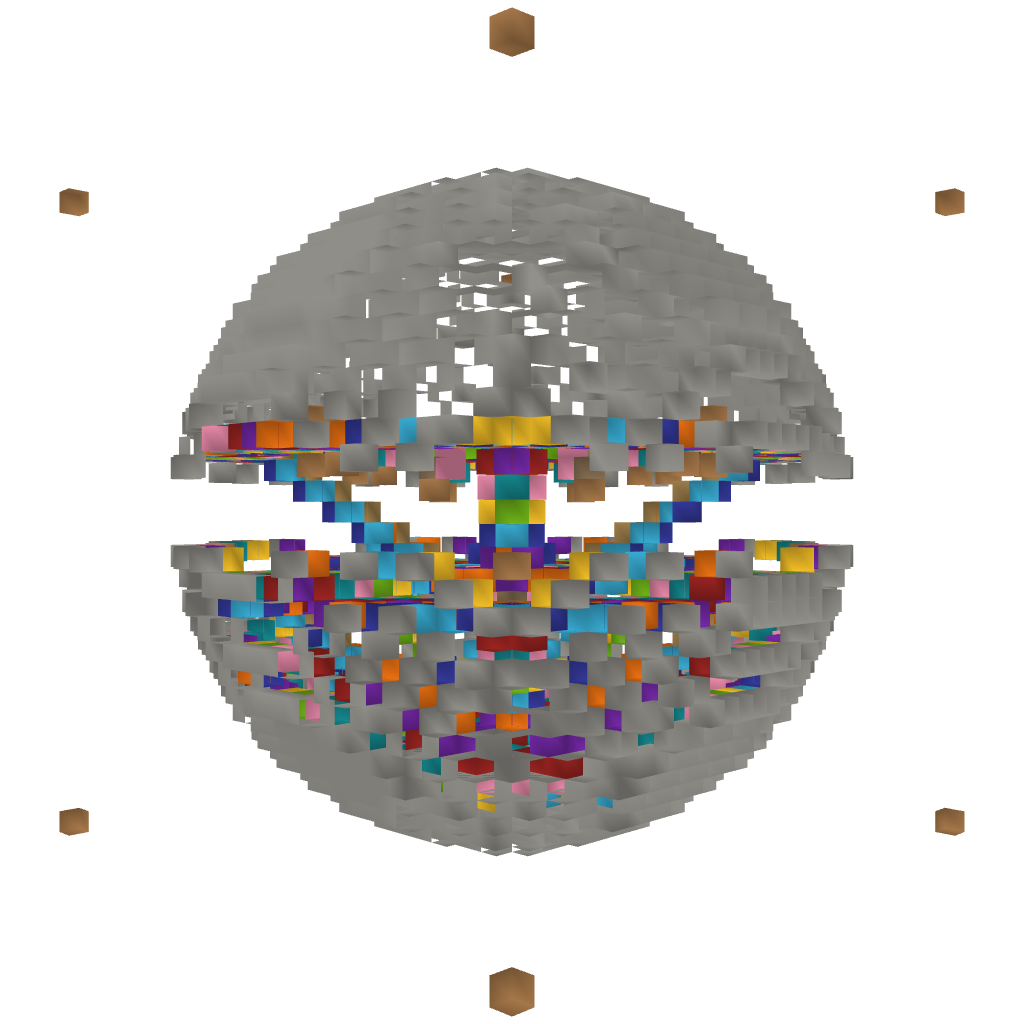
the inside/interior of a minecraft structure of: PVP Play Arena